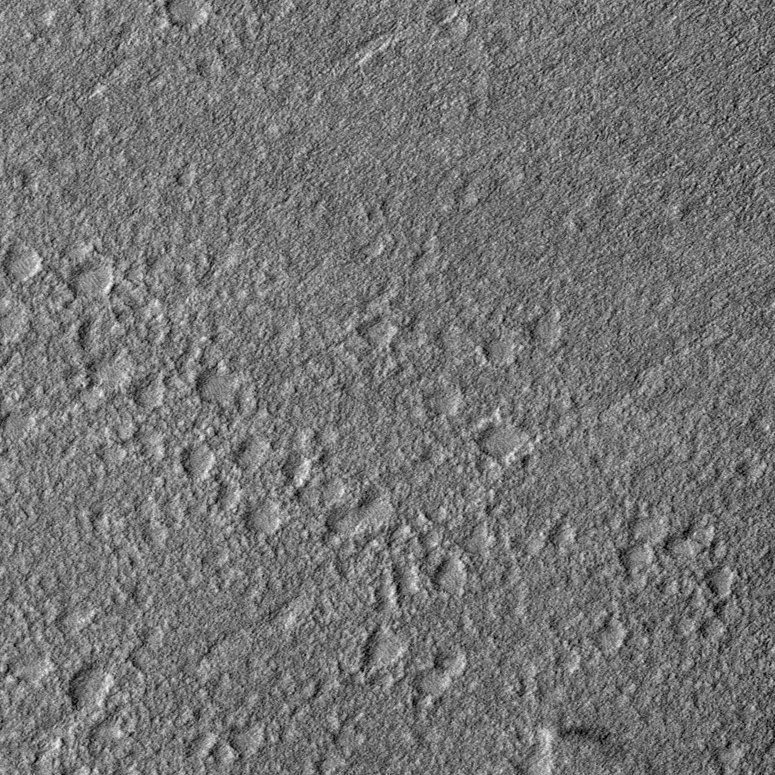
Label: dustdevil